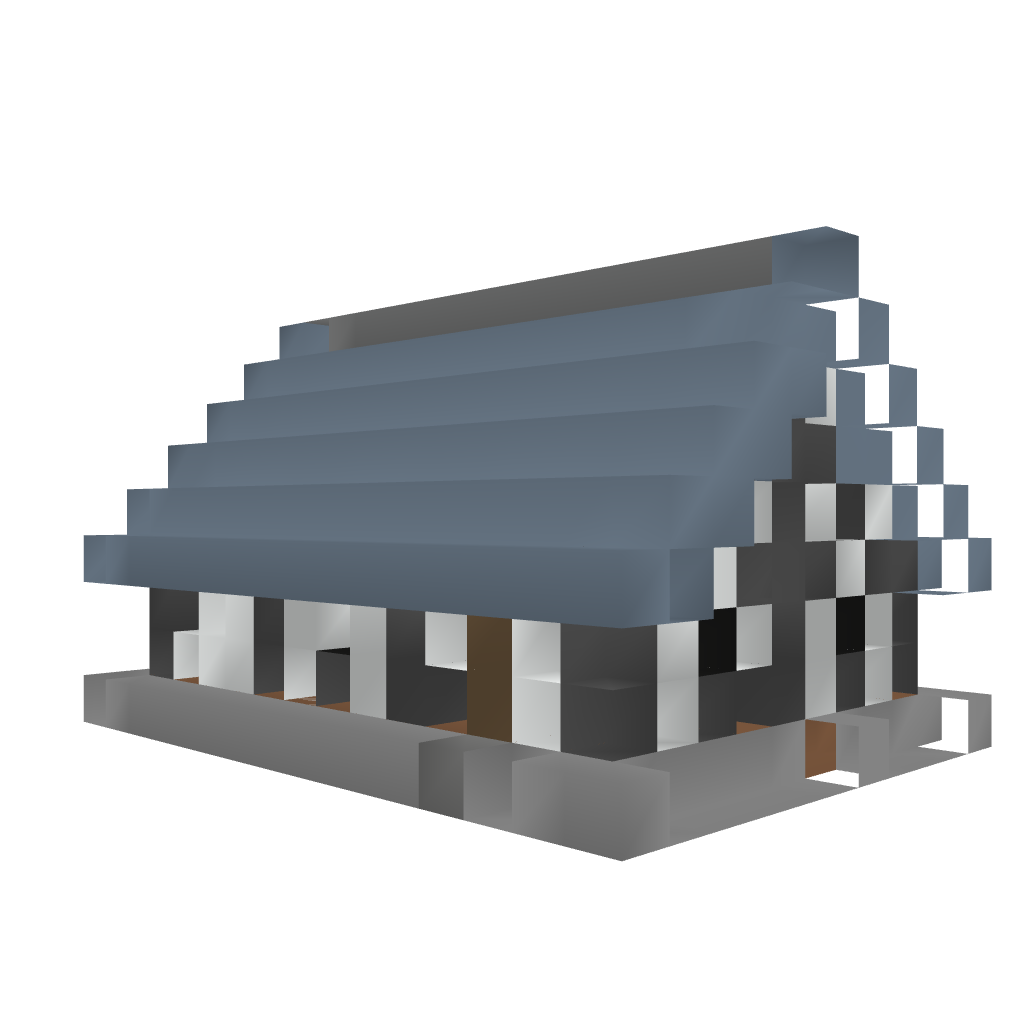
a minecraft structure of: Small Medieval House